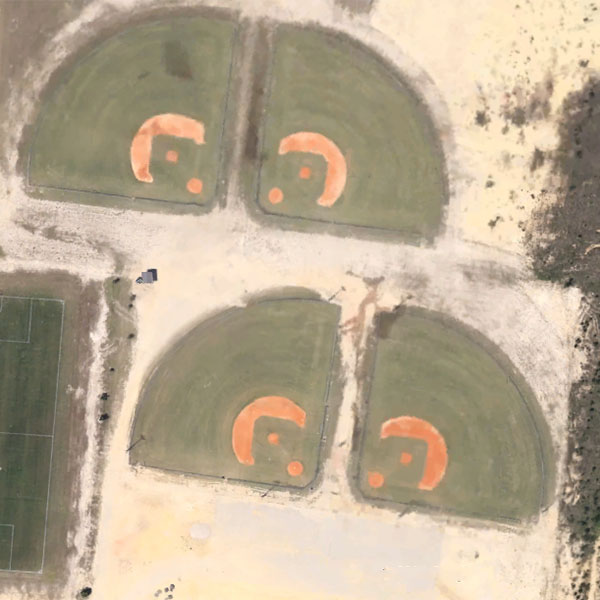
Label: BaseballField